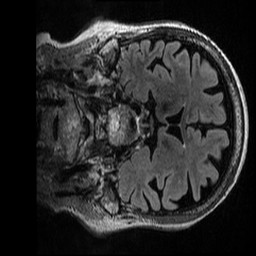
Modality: T2w
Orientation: coronal
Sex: female
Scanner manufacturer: ge
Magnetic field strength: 3 T
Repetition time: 6 s
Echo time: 0.1268 s